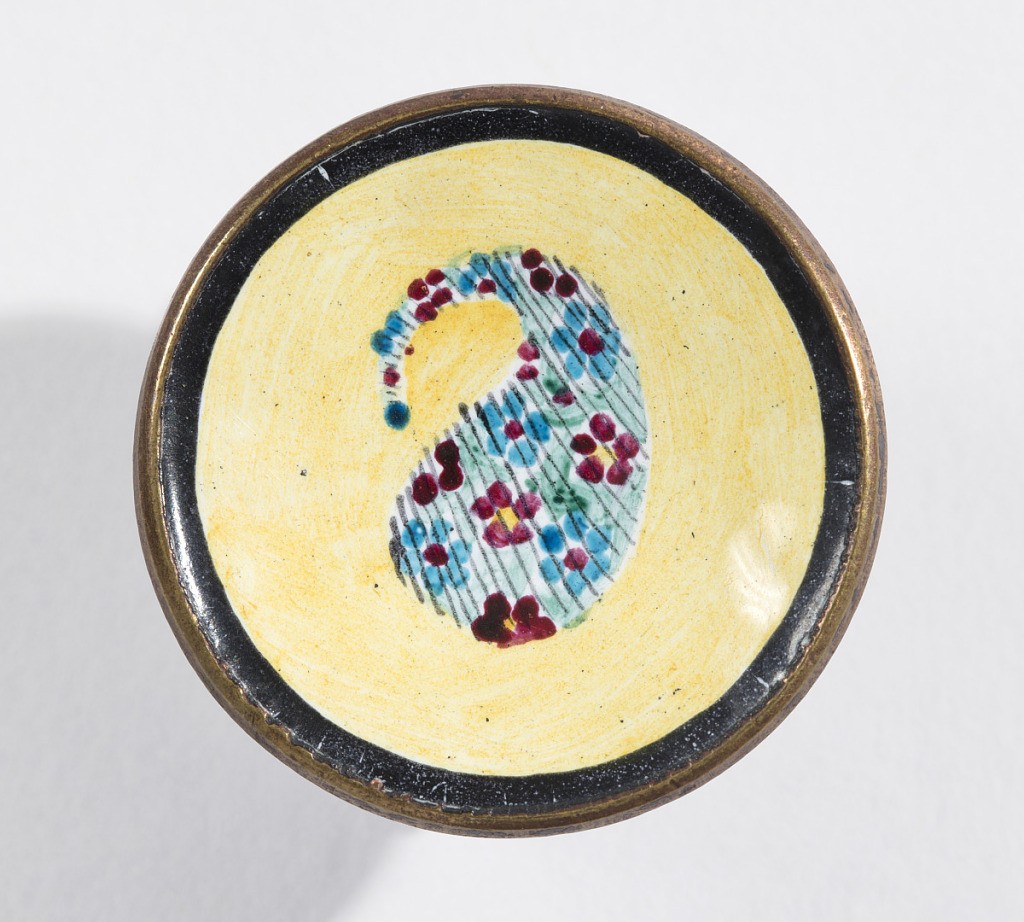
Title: Button
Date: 19th century
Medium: Painted copper
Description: Concave button painted in design of Persian cone motive (red and blue) on yellow ground with black border; copper shank. On card 10.